Question: I am learning about xpath , can you help me go to the "i class" tag and click on reddit's up vote icon. I tried to find the comment text

I can connect the paragraph
'''
//div[contains(p/text(),'The user name completes this')]
'''
and find the up vote icon tag right below this comment
<URL>
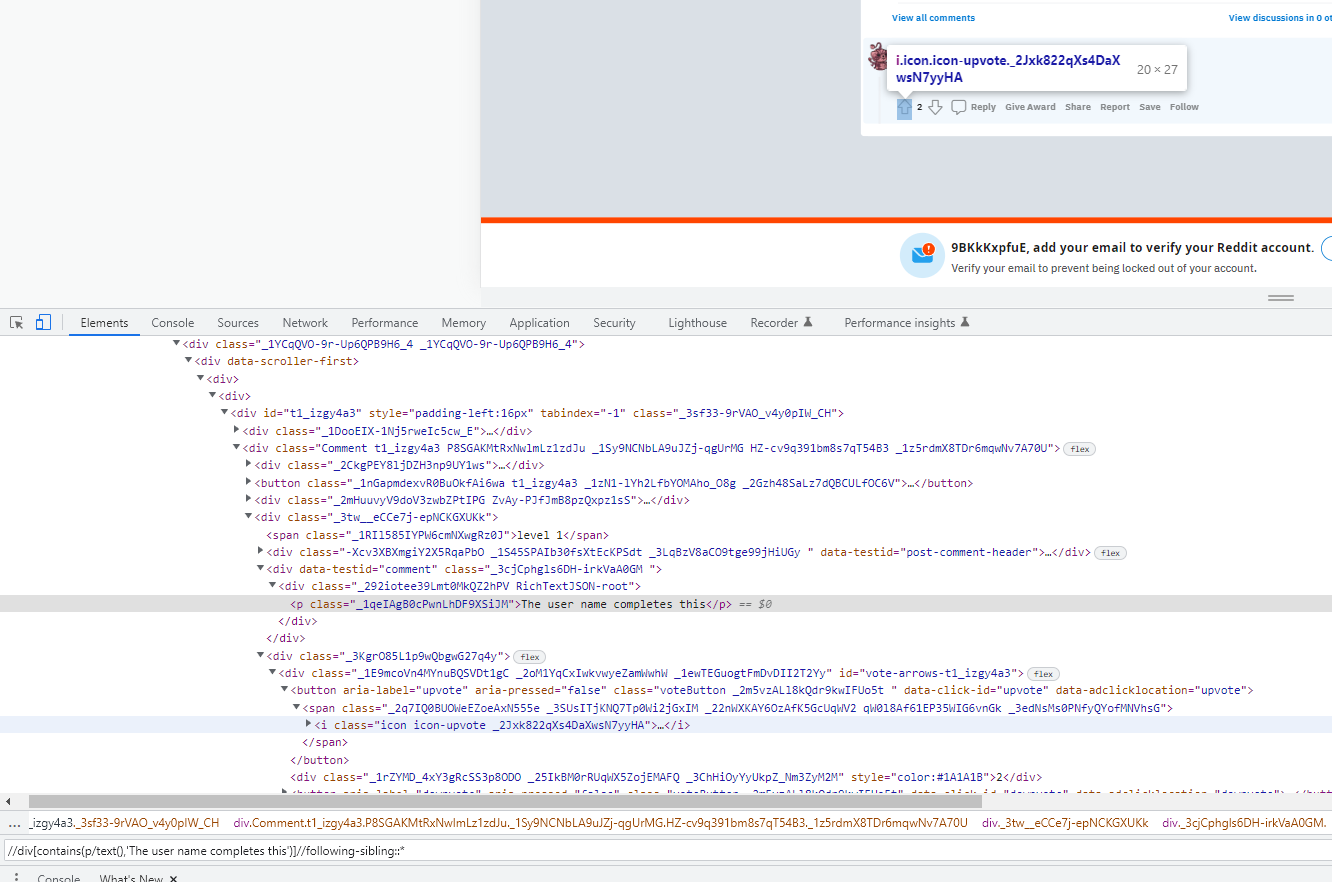
Answer: You can locate the parent 'div' block of the entire comment by the text content and then go to upvote button inside it as following:
'''
"//div[contains(.,'The user name completes this')][contains(@class,'Comment')]//button[@aria-label='upvote']"
'''
I'm not sure you really need that 'i' icon element so I gave the locator of the upvote button.
In case you really need the 'i' element inside it - it can be located similarly as following
'''
"//div[contains(.,'The user name completes this')][contains(@class,'Comment')]//i[contains(@class,'upvote')]"
'''